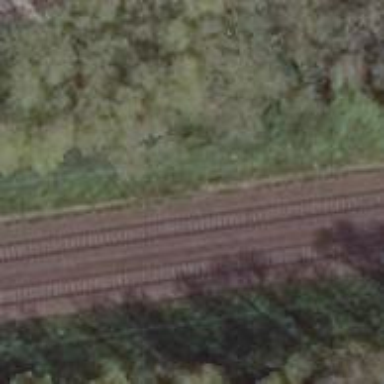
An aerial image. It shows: Railway signal.